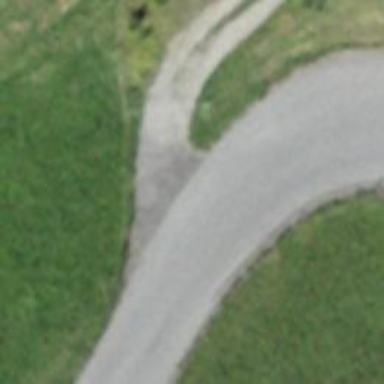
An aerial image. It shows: Residential road with high-quality surface.